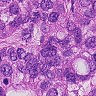
Metastatic tissue present: yes